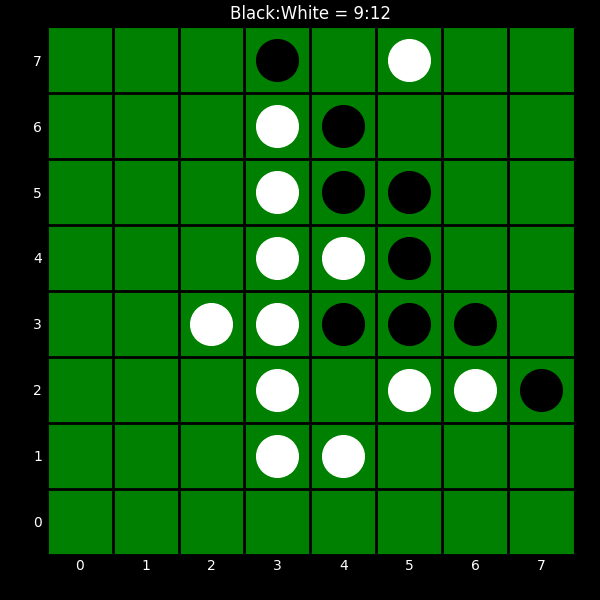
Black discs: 9
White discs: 12